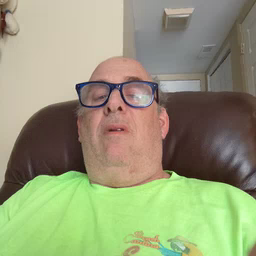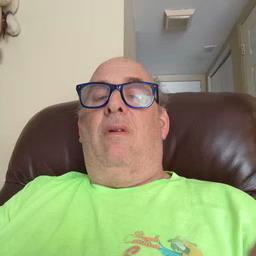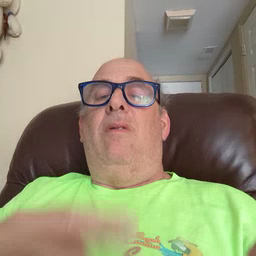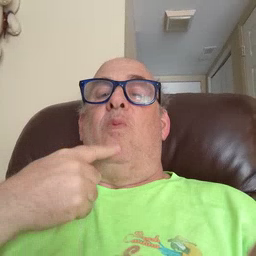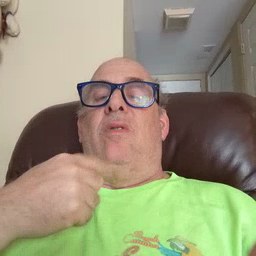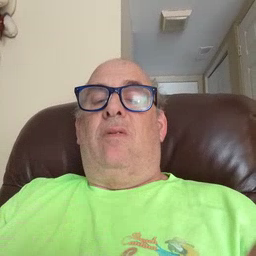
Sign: red